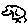
Label: bird